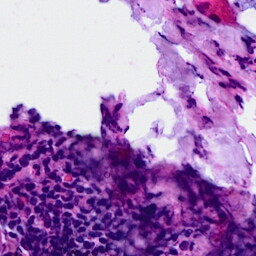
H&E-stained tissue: Breast